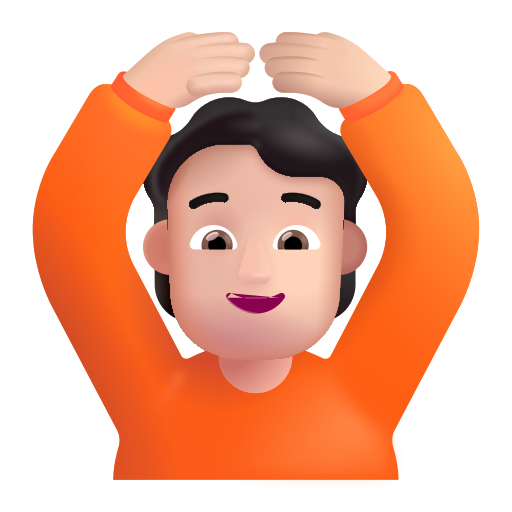
person gesturing ok color light